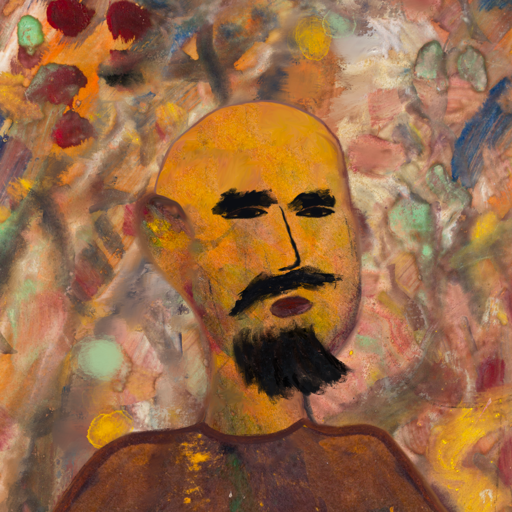
Background: Mother_And_Son_Mother, Head And Neck Side: Gypsy_Mother, Face Side: Mosgoul, Bust: Comrade, Hair Side: Blank, Head Accessory: Blank, Second Necklace: Blank, Necklace: Blank, Baby: Blank